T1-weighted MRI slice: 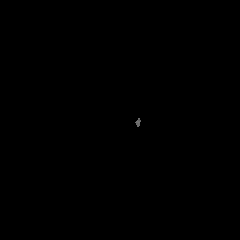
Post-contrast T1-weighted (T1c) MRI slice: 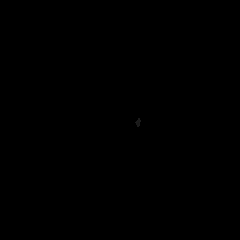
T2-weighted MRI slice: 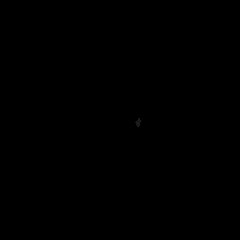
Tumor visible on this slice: no